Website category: restaurant
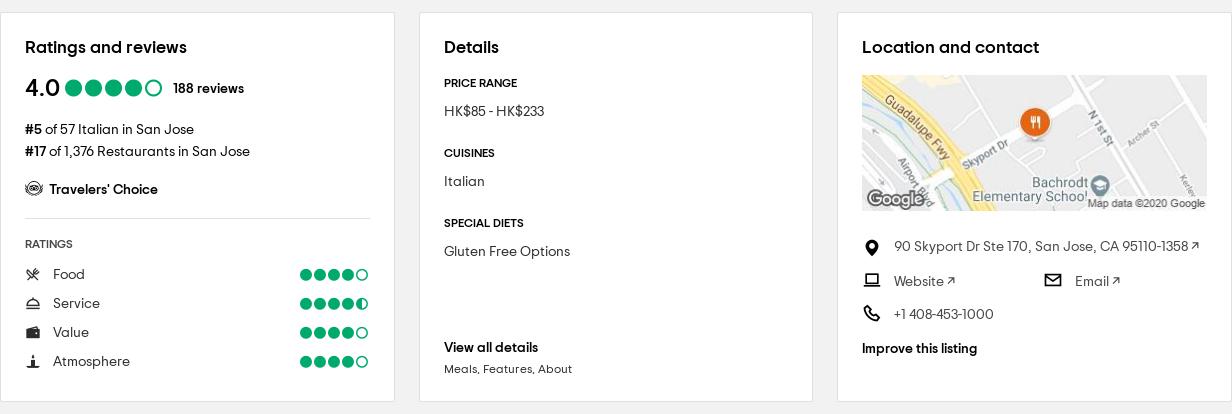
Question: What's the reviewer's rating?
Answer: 4.0

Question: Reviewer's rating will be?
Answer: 4.0

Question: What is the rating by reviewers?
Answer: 4.0

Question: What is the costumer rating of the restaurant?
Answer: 4.0

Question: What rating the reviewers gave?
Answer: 4.0

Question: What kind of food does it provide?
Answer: Italian

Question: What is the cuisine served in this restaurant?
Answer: Italian

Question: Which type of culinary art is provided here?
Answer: Italian

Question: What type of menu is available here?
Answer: Italian

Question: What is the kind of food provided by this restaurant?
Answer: Italian

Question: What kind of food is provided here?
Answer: Italian

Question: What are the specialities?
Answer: Italian

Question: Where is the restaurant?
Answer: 90 Skyport Dr Ste 170, San Jose, CA 95110-1358

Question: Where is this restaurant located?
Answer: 90 Skyport Dr Ste 170, San Jose, CA 95110-1358

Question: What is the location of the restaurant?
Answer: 90 Skyport Dr Ste 170, San Jose, CA 95110-1358

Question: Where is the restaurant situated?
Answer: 90 Skyport Dr Ste 170, San Jose, CA 95110-1358

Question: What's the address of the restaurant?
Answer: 90 Skyport Dr Ste 170, San Jose, CA 95110-1358

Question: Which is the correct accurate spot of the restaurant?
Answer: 90 Skyport Dr Ste 170, San Jose, CA 95110-1358

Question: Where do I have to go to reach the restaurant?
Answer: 90 Skyport Dr Ste 170, San Jose, CA 95110-1358

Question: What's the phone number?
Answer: +1 408-453-1000

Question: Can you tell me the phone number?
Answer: +1 408-453-1000

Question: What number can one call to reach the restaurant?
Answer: +1 408-453-1000

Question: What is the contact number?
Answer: +1 408-453-1000

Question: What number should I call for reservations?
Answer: +1 408-453-1000

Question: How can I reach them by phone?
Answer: +1 408-453-1000